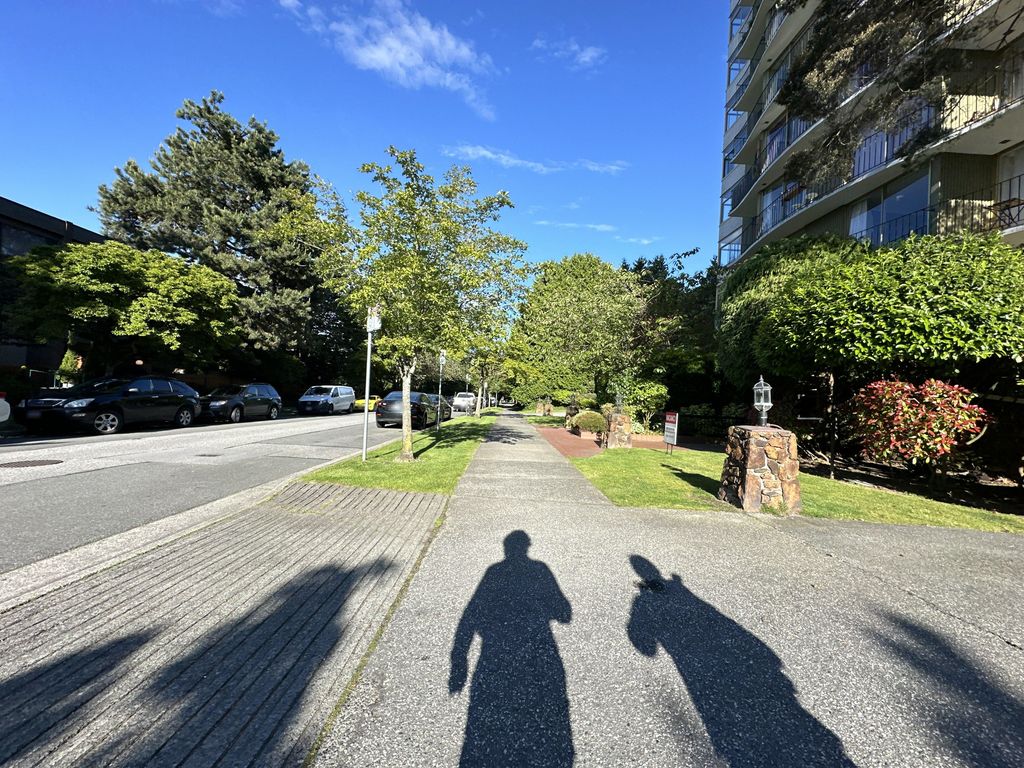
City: vancouver